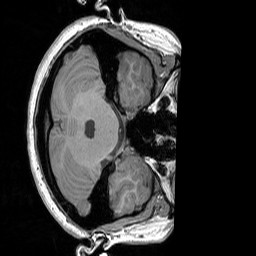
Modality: T1w
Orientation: axial
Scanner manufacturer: siemens
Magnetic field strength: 3 T
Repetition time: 1.83 s
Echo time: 0.00303 s